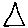
Label: triangle